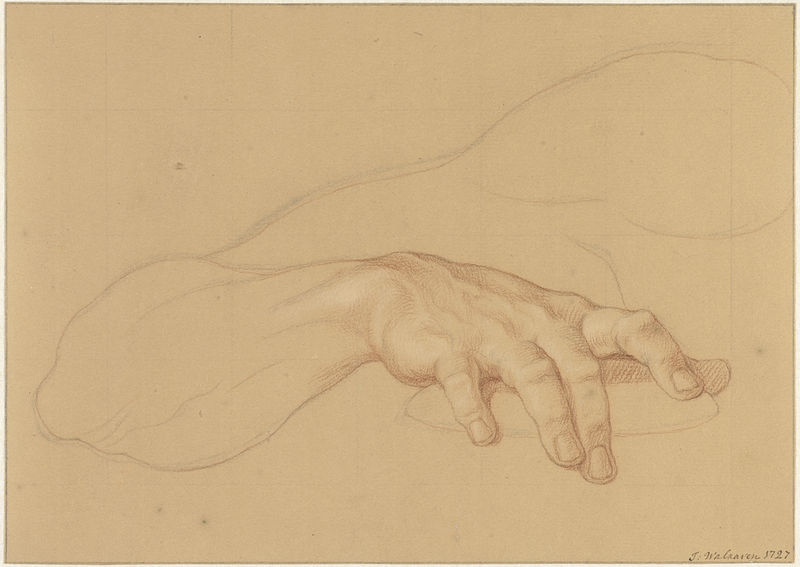
Titel: Studie van een hand
Künstler: Isaac Walraven
Standort: Amsterdam
Institution: Rijksmuseum
Schlagwörter: hand, finger, skizze, zeichnung, arm, stein, bild, signatur, schulter, ellenbogen, licht schatten, seife, hält, rötel, schaffur, elle, ellenbgen